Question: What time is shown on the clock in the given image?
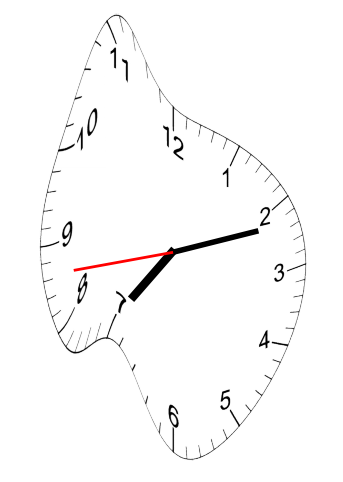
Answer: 07:11:43